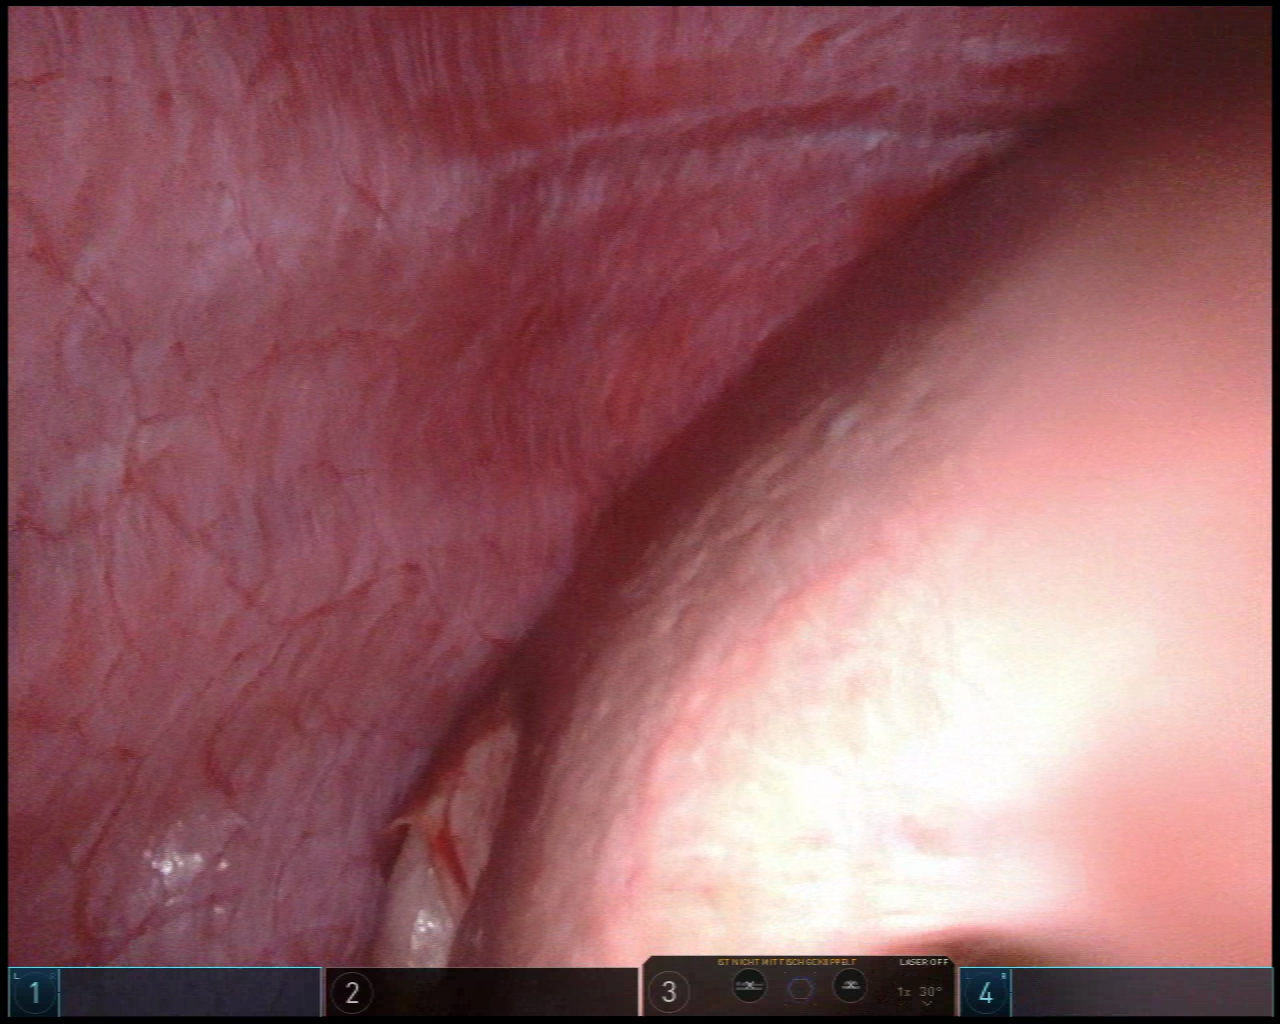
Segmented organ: liver
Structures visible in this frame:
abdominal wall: yes
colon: no
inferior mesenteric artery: no
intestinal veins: no
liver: yes
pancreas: no
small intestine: no
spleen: no
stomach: yes
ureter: no
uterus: no
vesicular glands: no